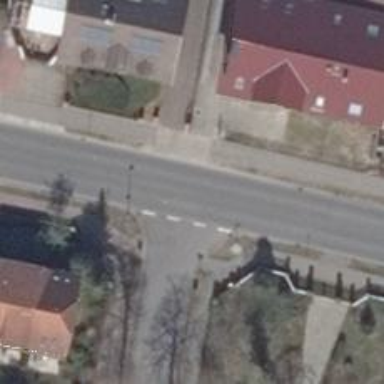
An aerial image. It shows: Footway along the road.